Question: I have a MySQL table called chapters as shown below:
The field 'chapter_number' is used to order chapters of a story.
The problem I am facing is if a user deletes a chapter then the ordering would somehow need to be updated.
I though about populating the 'chapter_number' field with the value of the previous row plus 1.
So if I deleted a row then that would still keep linear ordering of my rows.
Is this a good way to go about it?
If so, how would I access the value of the previous row in PHP?

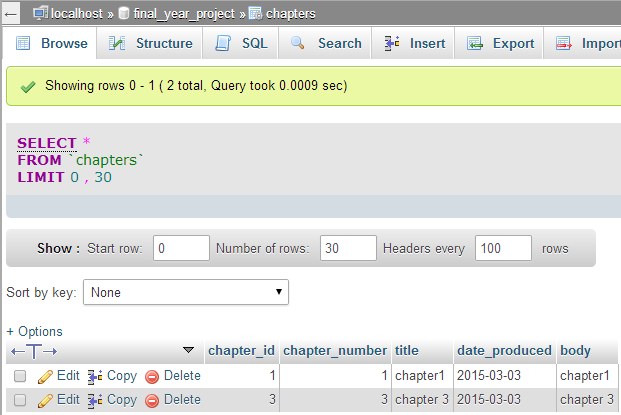
Answer: I see, that 'chapter_number' is used for the ordering.
In MySQL, you can update a table using 'order by' and variables. If you have an ordering in place and delete a row, then the following will re-number the chapters consecutively:
'''
update chapters
set chapter_number = (@o := coalesce(@o, 0) + 1)
order by chapter_number;
'''